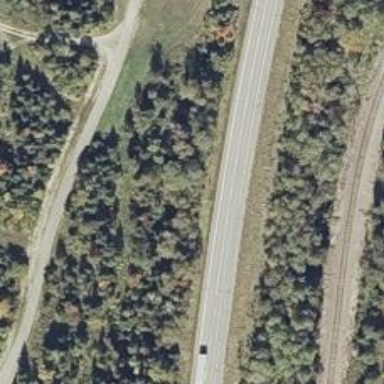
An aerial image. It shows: Primary highway.